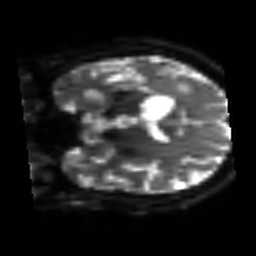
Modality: sbref
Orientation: coronal
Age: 54
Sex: female
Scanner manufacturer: siemens
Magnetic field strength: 3 T
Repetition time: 3.2 s
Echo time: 0.081 s